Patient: sex F, age 53
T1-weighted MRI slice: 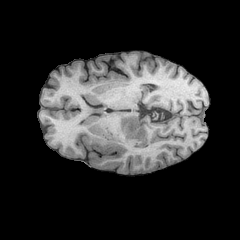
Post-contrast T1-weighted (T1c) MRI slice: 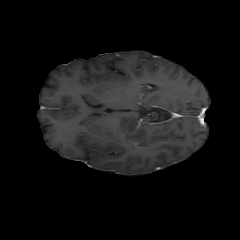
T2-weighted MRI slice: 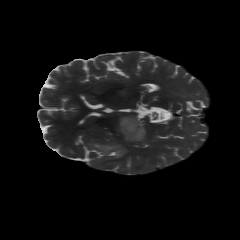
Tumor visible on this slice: yes
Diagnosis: Astrocytoma, IDH-wildtype
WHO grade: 3